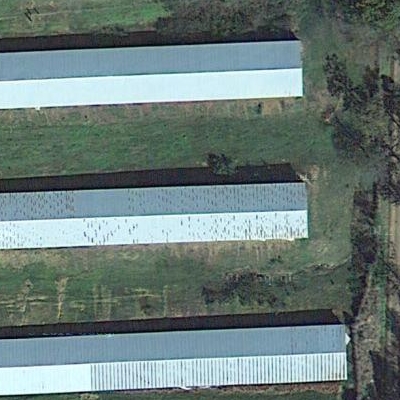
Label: cIndustry